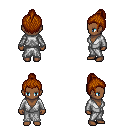
a pixel art fantasy rpg character, female body template, human, dark skin, white robe, magenta pants, brunette short topknot hairstyle, four views (front, back, left, right), 2x2 character sprite sheet, small pixel art, hard edges, no anti-aliasing